Два одинаковых, очень длинных, цилиндрических проводника диаметра $d$ и пренебрежимо малого сопротивления помещены параллельно на расстоянии $D = 50d$ друг от друга. К левым концам проводов подсоединили источник постоянного напряжения $V$, а к правым - резистор с сопротивлением $R$ (см. рисунок).
Найдите значение сопротивления $R$, при котором силы электрического и магнитного взаимодействия между проводниками будут равны.
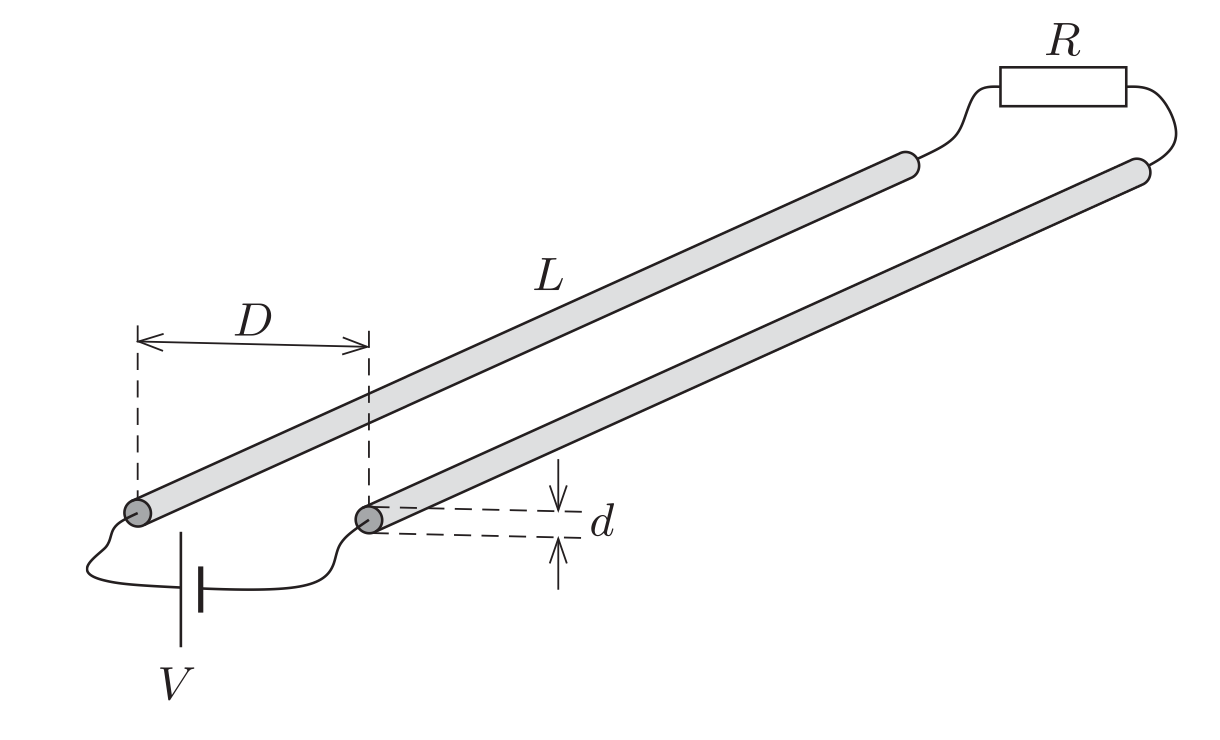
Ответ: $R = \frac{1}{\pi}\sqrt{\frac{\mu_0}{\varepsilon_0}}\ln100$
Темы:
T, ★, Электростатика, Электромагнетизм, Расчет полей, 200 задач